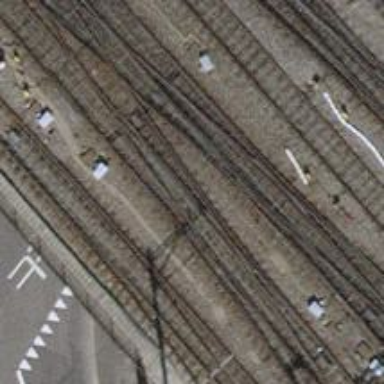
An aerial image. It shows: Single railway track with electrification through contact line.